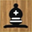
Piece: bB